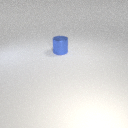
large blue metal cylinder